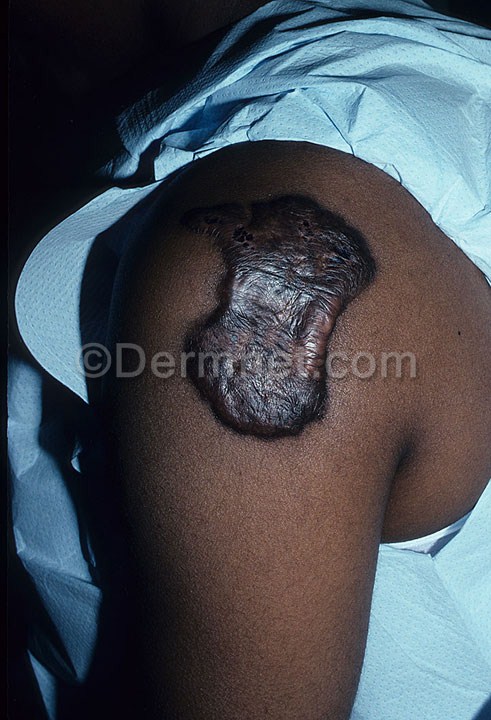
Disease: Seborrheic Keratoses and other Benign Tumors